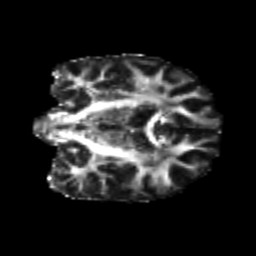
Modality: FA
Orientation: coronal
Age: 24
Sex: male
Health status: healthy
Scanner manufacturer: philips
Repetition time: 7.388 s
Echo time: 0.08599 s